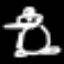
Label: frog